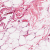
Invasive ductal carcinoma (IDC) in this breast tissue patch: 0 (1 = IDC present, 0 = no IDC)